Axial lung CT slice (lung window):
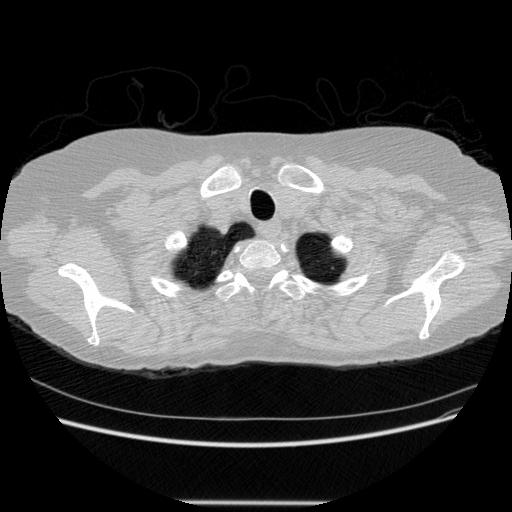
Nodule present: no